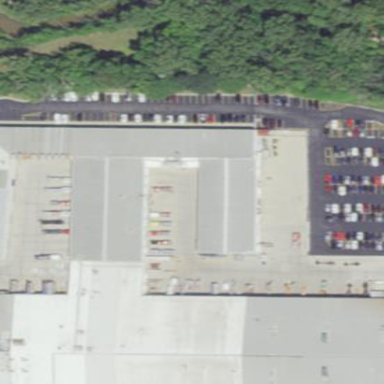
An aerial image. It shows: Industrial building with works on site.